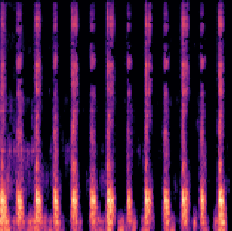
Sound class: Clock tick